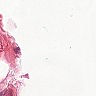
Metastatic tissue present: no